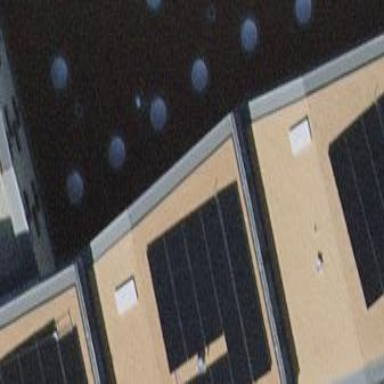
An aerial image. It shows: Solar power generator using photovoltaic panels.